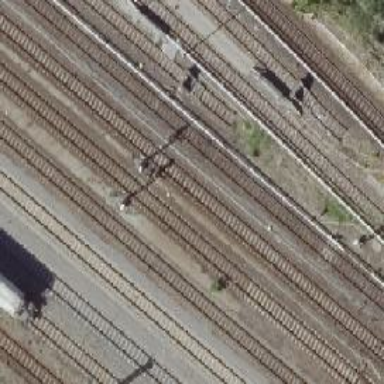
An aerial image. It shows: Railway signal.